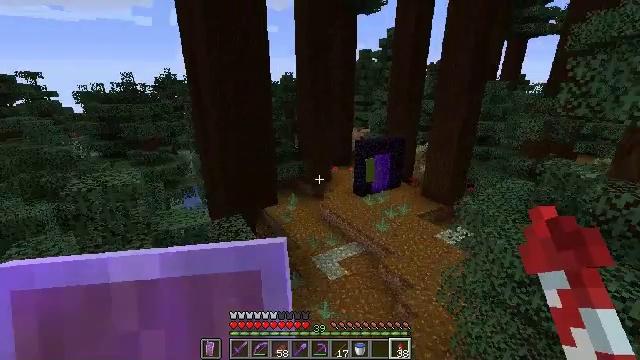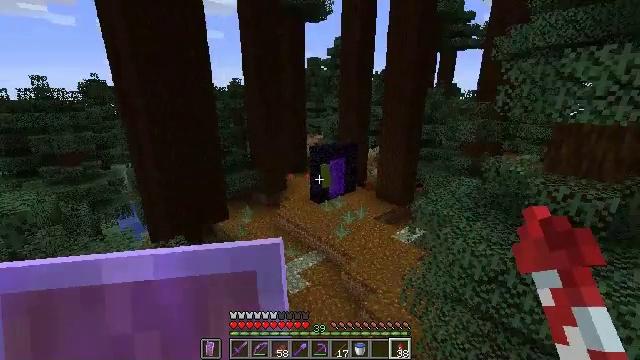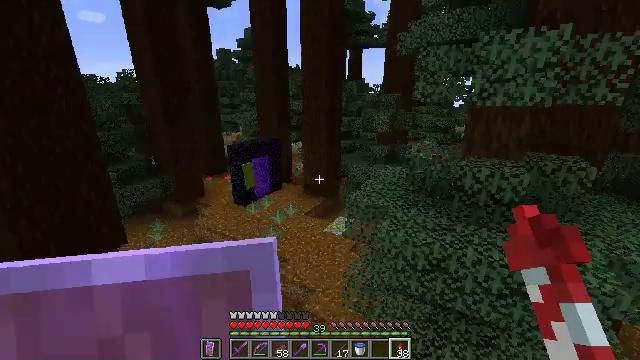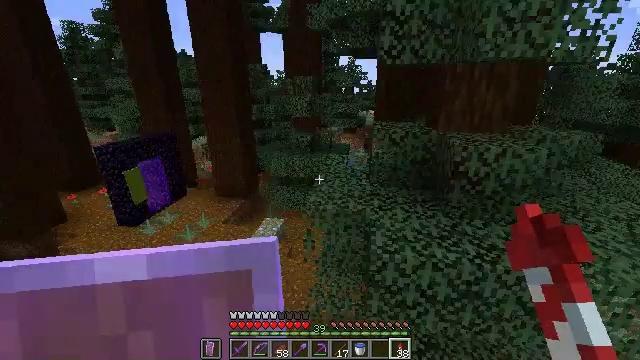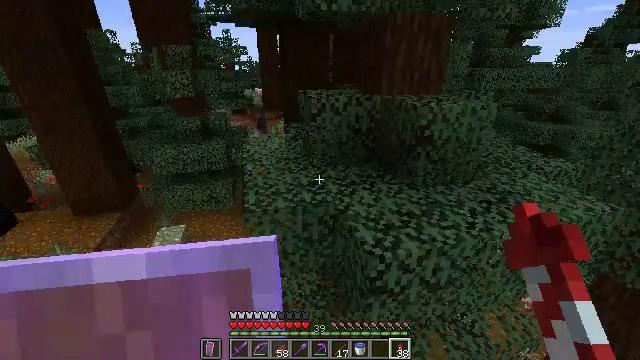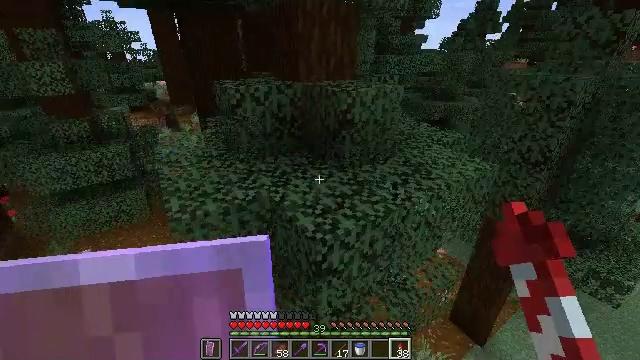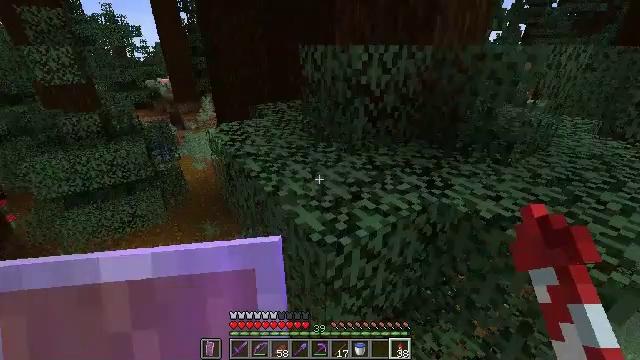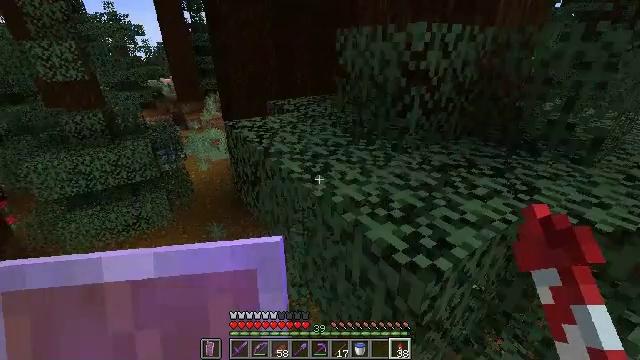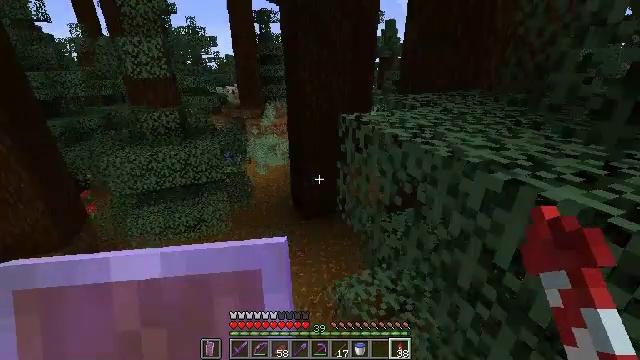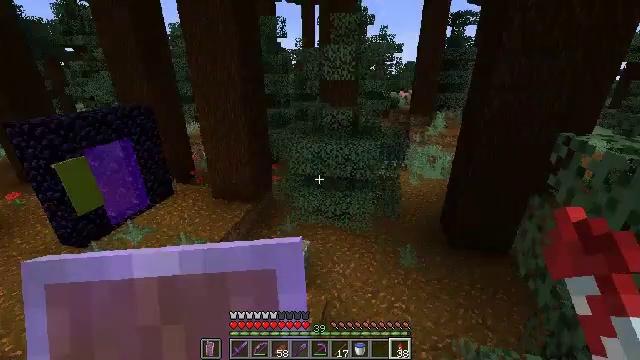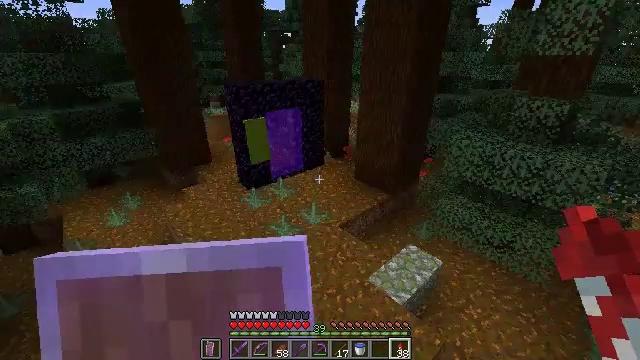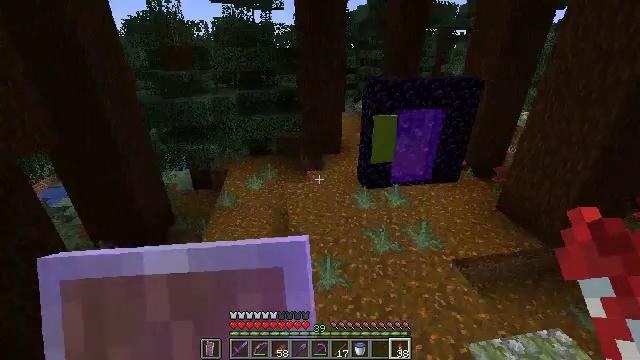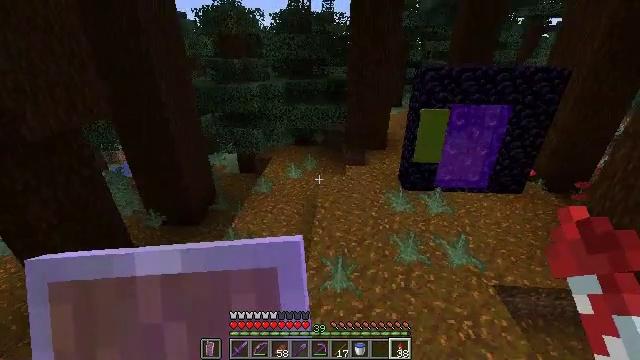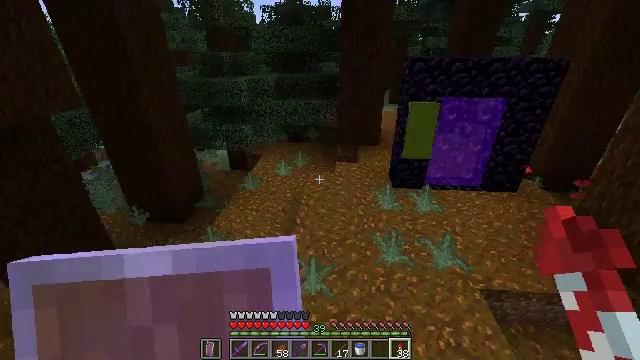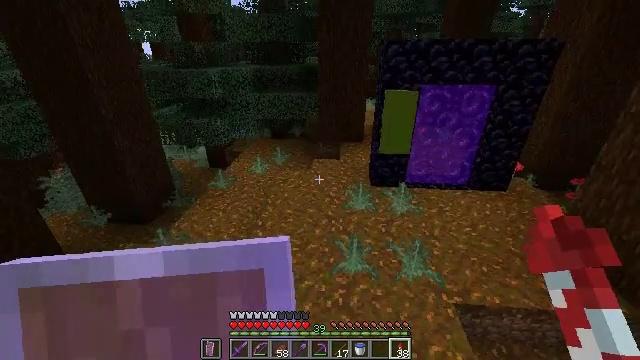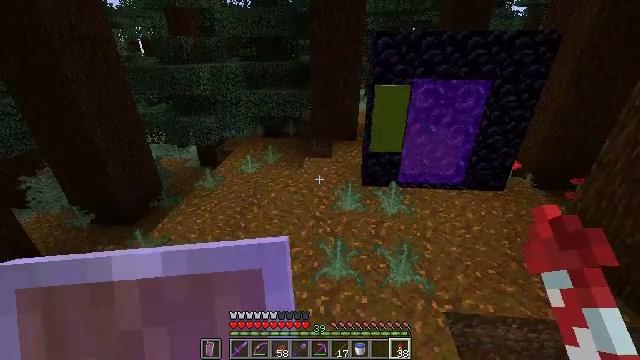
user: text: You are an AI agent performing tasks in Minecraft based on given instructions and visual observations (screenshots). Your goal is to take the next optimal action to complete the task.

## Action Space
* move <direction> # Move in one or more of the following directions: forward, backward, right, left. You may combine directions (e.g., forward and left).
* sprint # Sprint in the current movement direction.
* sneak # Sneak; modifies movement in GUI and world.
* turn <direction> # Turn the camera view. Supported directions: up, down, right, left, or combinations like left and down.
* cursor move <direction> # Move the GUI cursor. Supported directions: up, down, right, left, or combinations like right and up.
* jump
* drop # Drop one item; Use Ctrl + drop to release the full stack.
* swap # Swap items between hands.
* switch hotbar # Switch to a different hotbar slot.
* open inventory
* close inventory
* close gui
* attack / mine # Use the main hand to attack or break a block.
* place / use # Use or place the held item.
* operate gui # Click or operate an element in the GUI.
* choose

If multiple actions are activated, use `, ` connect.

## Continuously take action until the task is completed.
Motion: motion action
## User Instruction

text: craft item cyan carpet
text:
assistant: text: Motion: turn right and up
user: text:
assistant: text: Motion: turn right
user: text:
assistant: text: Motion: turn right and down
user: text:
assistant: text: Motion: turn right and down
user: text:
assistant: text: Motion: turn right and down
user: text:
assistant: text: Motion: no_op
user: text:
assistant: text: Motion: no_op
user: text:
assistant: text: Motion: turn left and up
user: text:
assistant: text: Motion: turn left and up
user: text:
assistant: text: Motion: turn left and down
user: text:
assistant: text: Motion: turn left
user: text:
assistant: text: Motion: turn left and down
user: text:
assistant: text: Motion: no_op
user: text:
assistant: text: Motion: no_op
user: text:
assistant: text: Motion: no_op
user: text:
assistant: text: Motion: turn left and down
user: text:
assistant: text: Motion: turn left and down
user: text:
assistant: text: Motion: turn left and up
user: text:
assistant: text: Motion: turn left and up
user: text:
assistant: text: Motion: no_op
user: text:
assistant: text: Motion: no_op
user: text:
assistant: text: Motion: no_op
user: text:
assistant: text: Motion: turn right
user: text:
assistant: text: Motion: turn right
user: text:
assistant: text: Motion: turn right
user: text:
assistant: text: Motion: turn right
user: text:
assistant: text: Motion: move back, turn right and up
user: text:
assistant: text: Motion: move back, turn right and up
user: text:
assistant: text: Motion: move back, turn right and up
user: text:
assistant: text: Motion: move back, turn right and up